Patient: sex F, age 54
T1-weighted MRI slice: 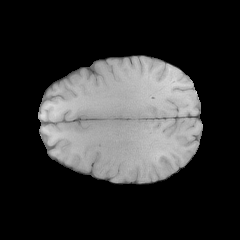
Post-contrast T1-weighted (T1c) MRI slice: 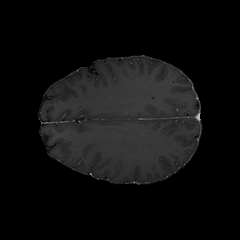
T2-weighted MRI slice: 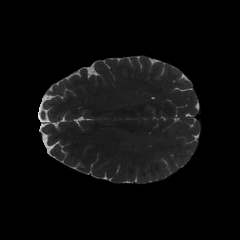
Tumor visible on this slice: no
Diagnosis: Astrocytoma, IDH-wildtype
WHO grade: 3